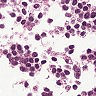
Metastatic tissue present: no